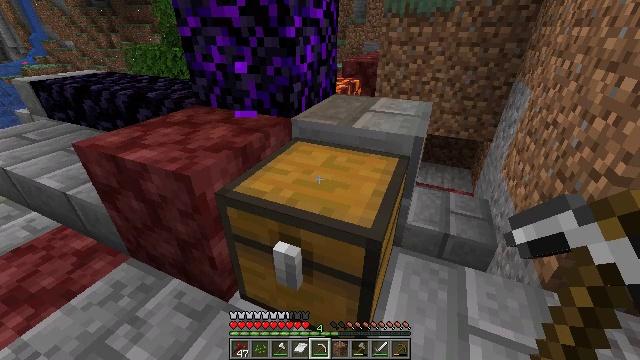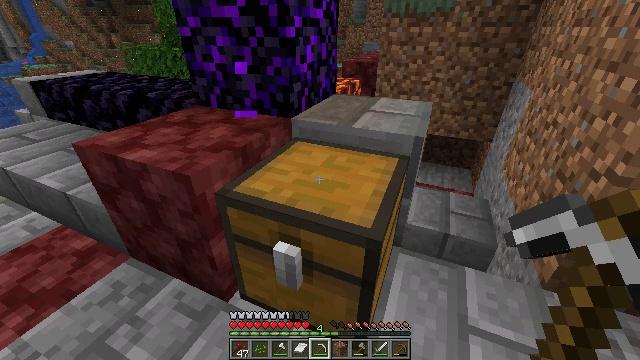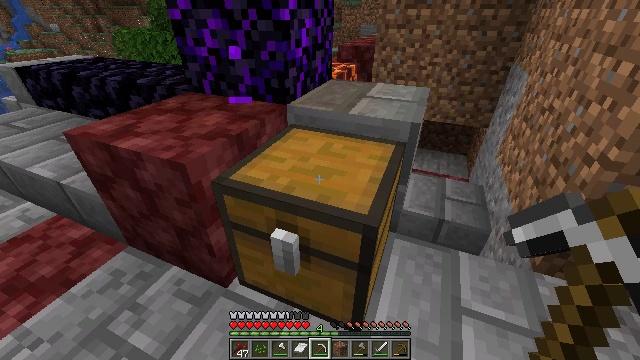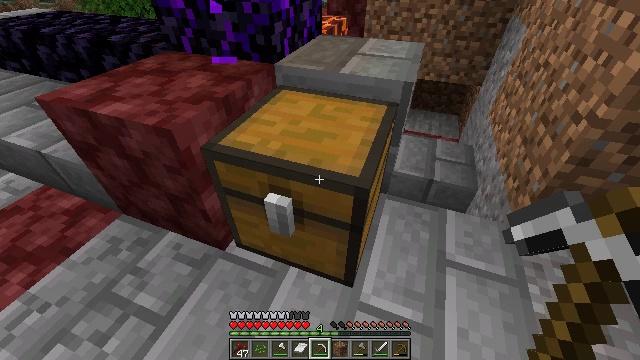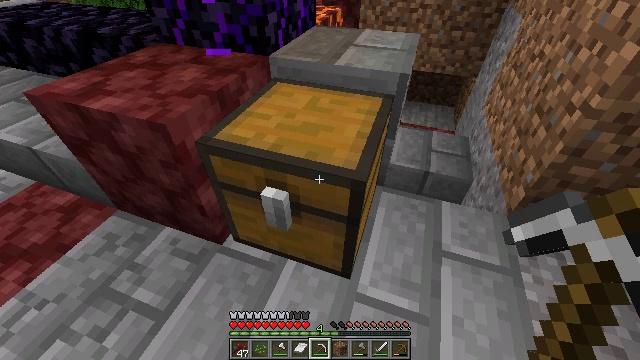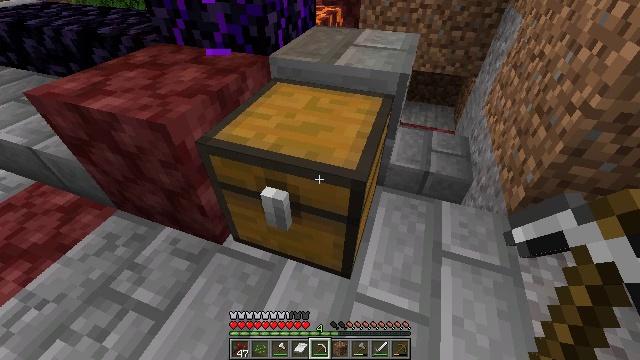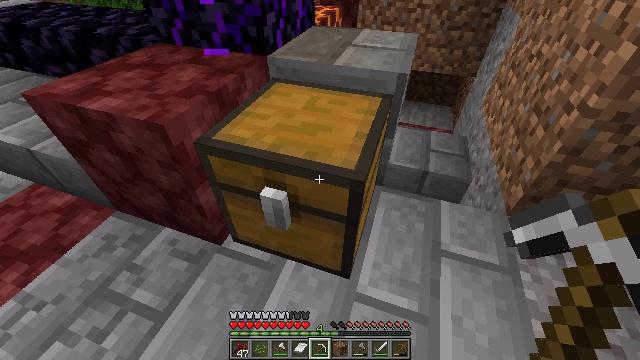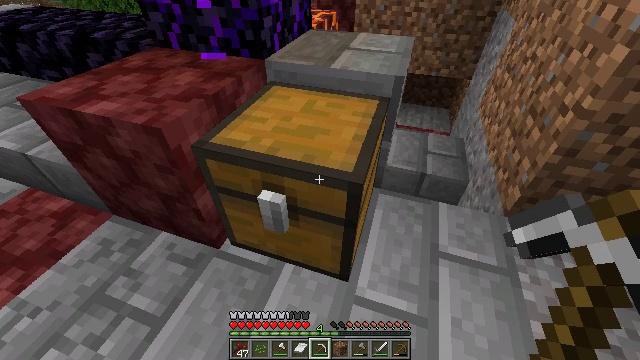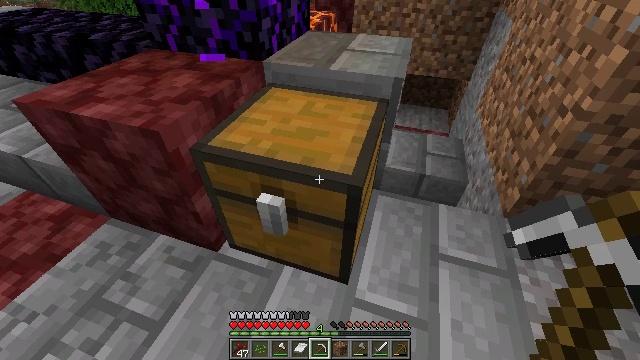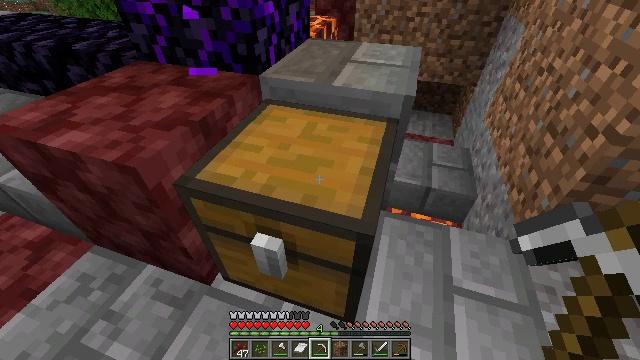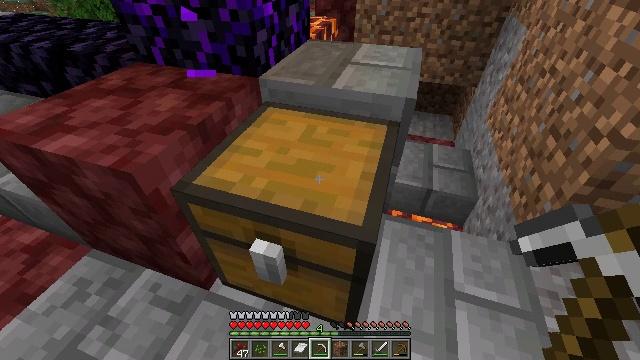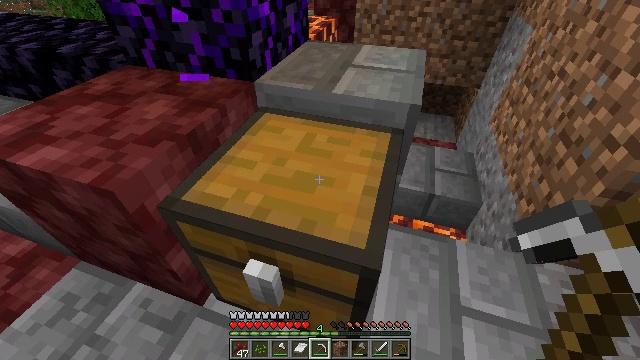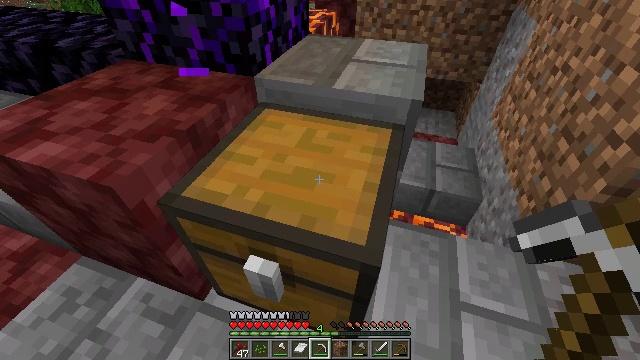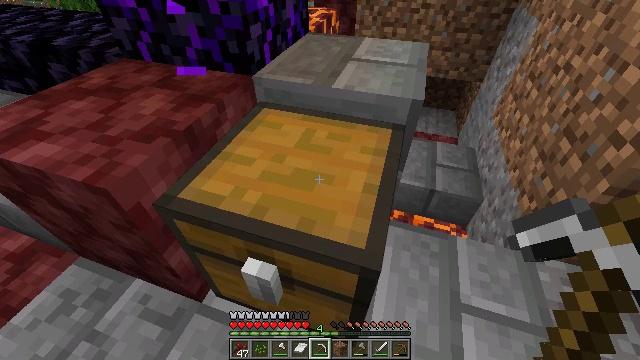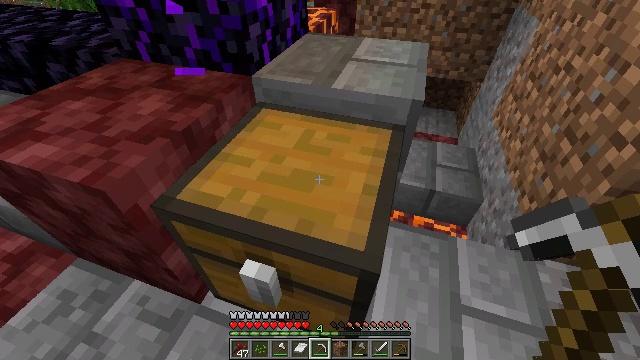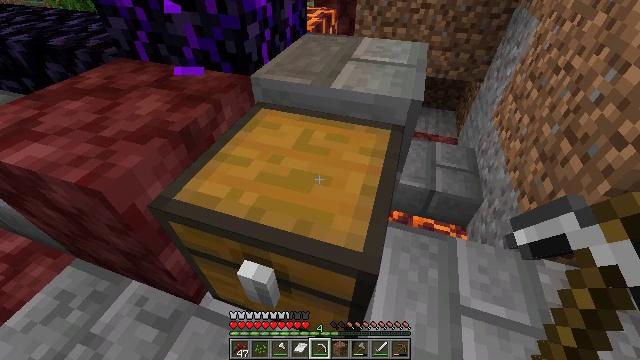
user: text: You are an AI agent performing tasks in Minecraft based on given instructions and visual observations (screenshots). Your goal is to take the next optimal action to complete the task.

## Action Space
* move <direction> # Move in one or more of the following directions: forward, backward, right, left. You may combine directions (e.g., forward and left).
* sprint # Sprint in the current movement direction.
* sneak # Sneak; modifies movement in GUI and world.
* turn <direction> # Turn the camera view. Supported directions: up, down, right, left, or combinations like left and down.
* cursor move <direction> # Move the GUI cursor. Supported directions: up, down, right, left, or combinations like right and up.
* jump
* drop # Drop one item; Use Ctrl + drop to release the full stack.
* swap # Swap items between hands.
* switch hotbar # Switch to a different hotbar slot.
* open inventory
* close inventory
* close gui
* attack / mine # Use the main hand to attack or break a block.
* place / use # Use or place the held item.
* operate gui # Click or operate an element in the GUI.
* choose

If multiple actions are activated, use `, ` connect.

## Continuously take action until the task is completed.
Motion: motion action
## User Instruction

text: Mine the chest to collect it.
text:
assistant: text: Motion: no_op
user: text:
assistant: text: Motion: turn down
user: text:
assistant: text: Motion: turn right and down
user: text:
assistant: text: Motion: turn right and down
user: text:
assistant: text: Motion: no_op
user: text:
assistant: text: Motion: no_op
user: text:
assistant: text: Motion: no_op
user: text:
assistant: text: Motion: move forward
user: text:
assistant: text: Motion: move forward
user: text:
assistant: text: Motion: no_op
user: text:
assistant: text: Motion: no_op
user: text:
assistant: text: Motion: turn down
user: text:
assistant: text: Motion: no_op
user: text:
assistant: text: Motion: no_op
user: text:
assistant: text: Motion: no_op
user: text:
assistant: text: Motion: no_op
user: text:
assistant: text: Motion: no_op
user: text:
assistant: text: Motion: no_op
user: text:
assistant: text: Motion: no_op
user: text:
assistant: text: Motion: no_op
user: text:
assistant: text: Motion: no_op
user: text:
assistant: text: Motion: no_op
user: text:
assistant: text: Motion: no_op
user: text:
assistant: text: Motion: turn right and down
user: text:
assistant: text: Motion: turn down
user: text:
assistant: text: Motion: no_op
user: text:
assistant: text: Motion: no_op
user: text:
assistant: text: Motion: no_op
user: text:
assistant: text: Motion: no_op
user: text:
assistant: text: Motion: no_op